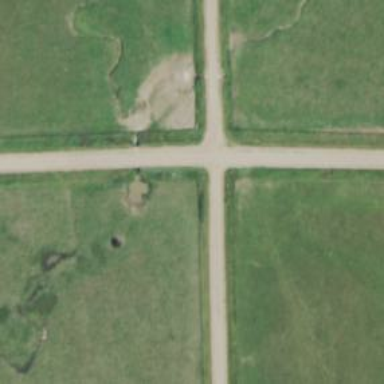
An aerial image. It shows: Unclassified road.